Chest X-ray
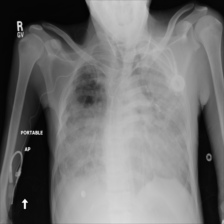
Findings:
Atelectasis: negative
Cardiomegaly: negative
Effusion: positive
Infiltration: positive
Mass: negative
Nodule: negative
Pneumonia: negative
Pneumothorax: negative
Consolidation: negative
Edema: negative
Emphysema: negative
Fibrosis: negative
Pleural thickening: negative
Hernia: negative